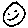
Label: smiley face